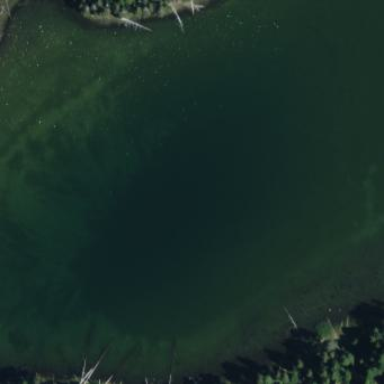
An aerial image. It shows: Lake with natural water.